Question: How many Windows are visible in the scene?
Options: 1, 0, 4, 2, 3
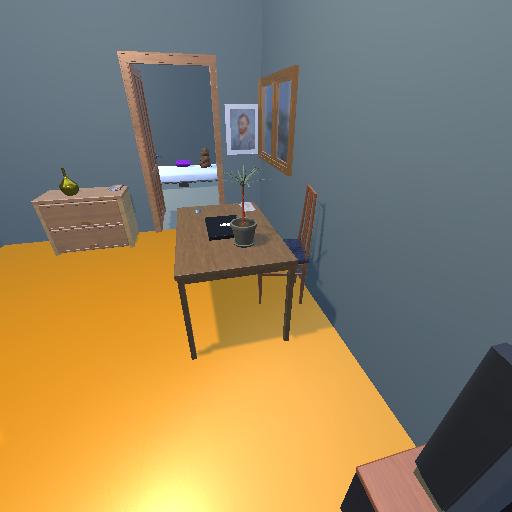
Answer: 1